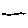
Label: line